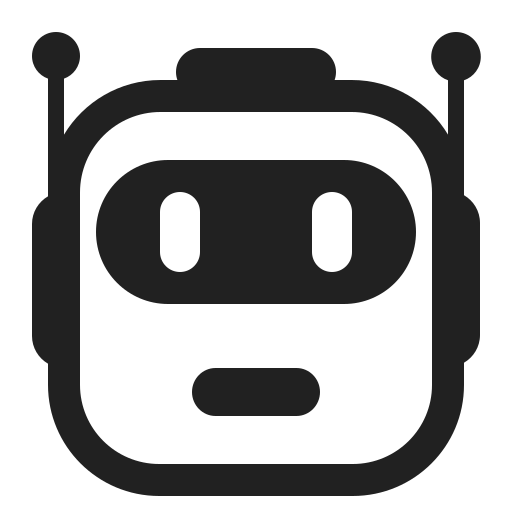
robot high contrast